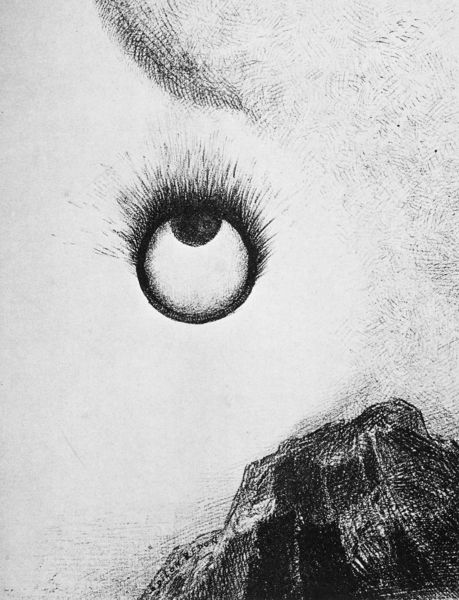
Titel: „Tentation de Saint-Antoine“ (Erstausgabe)
Künstler: Odilon Redon
Institution: New York, International Museum of Photography (George Eastman House)
Schlagwörter: berg, dunkel, felsen, feuer, himmel, schatten, weiß, grau, kreide, licht, schwarz, skizze, zeichnung, wolke, augen, hügel, sonne, auge, kreis, fels, gebirge, augenbraue, wimpern, surreal, punkte, tusche, mond, strahlen, kohle, schwarzweiss, radierung, bleistift, kranz, korona